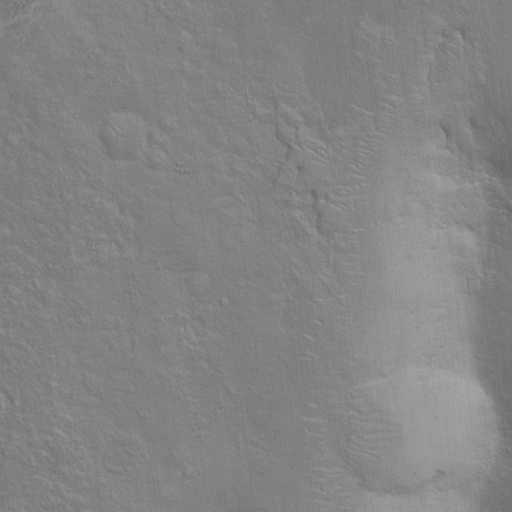
Objects detected: cone